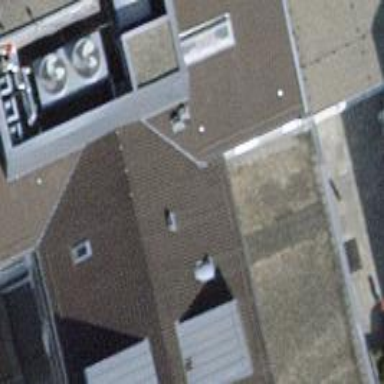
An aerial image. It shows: Section of building's roof.